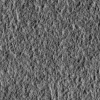
Atmospheric dust classification: not_dusty